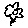
Label: flower